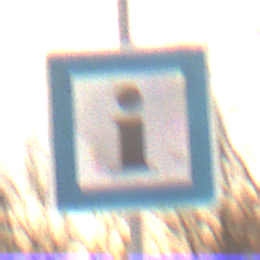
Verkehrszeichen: Informationsstelle
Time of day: SunriseSunset
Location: Outdoor (Nature)
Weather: PartlyCloudy
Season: NotSpecified
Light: Natural